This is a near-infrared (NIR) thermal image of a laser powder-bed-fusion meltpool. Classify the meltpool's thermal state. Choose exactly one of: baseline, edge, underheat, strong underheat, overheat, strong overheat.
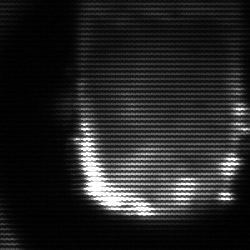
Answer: baseline